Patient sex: F
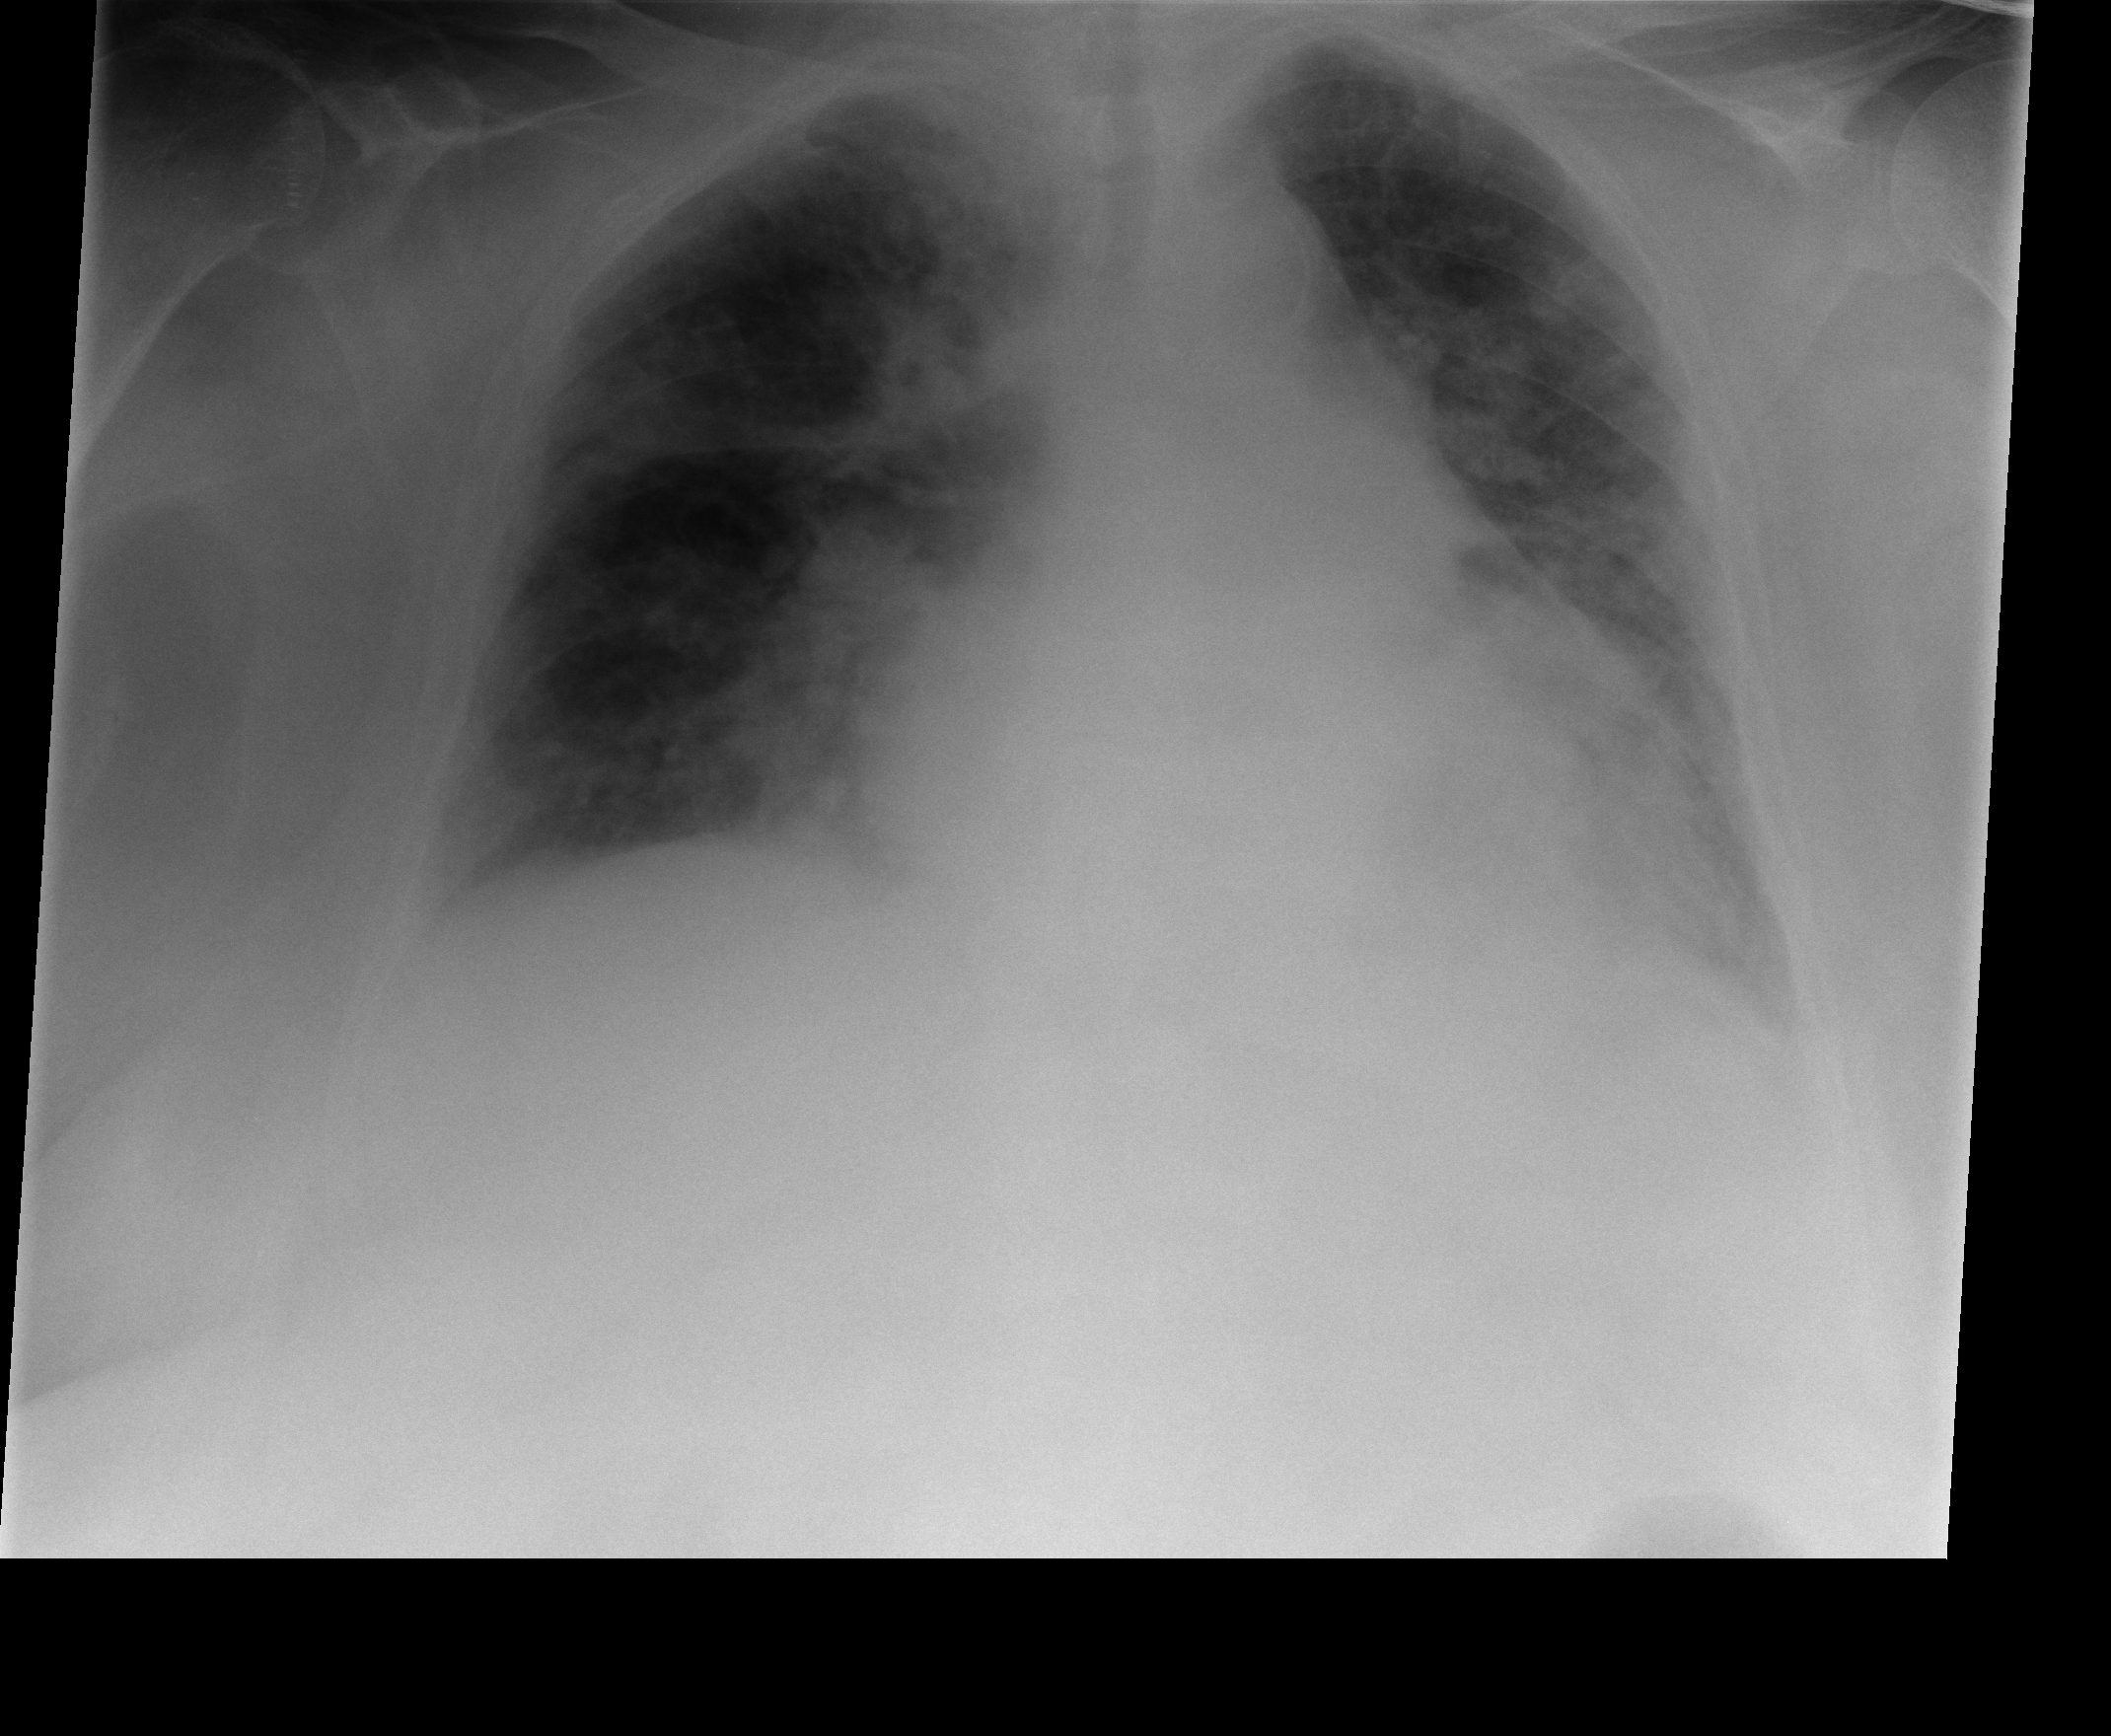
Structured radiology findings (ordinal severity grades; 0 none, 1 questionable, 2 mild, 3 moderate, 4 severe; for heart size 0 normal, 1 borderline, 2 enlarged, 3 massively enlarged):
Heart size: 2
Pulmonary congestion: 3
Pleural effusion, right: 1
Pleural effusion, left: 1
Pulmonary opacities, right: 0
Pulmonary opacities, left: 3
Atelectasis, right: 1
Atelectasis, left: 2